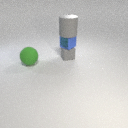
small gray rubber cube to the right of large green rubber sphere